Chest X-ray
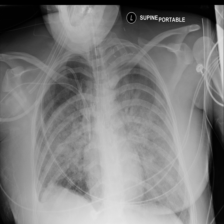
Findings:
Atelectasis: negative
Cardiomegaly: negative
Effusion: negative
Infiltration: negative
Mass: negative
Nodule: negative
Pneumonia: negative
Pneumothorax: negative
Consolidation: negative
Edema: positive
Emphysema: negative
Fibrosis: negative
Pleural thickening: negative
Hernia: negative